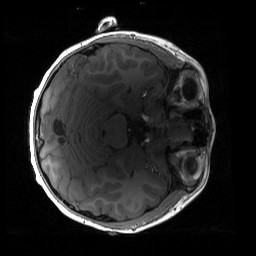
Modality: T1w
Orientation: axial
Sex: male
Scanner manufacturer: siemens
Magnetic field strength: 3 T
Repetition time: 1.9 s
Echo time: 0.00243 s